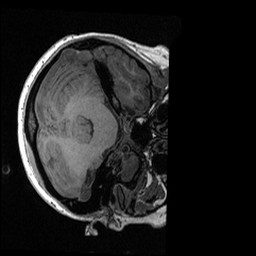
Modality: T1w
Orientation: axial
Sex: female
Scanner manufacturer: ge
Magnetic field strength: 3 T
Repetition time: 0.0064 s
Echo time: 0.00281 s